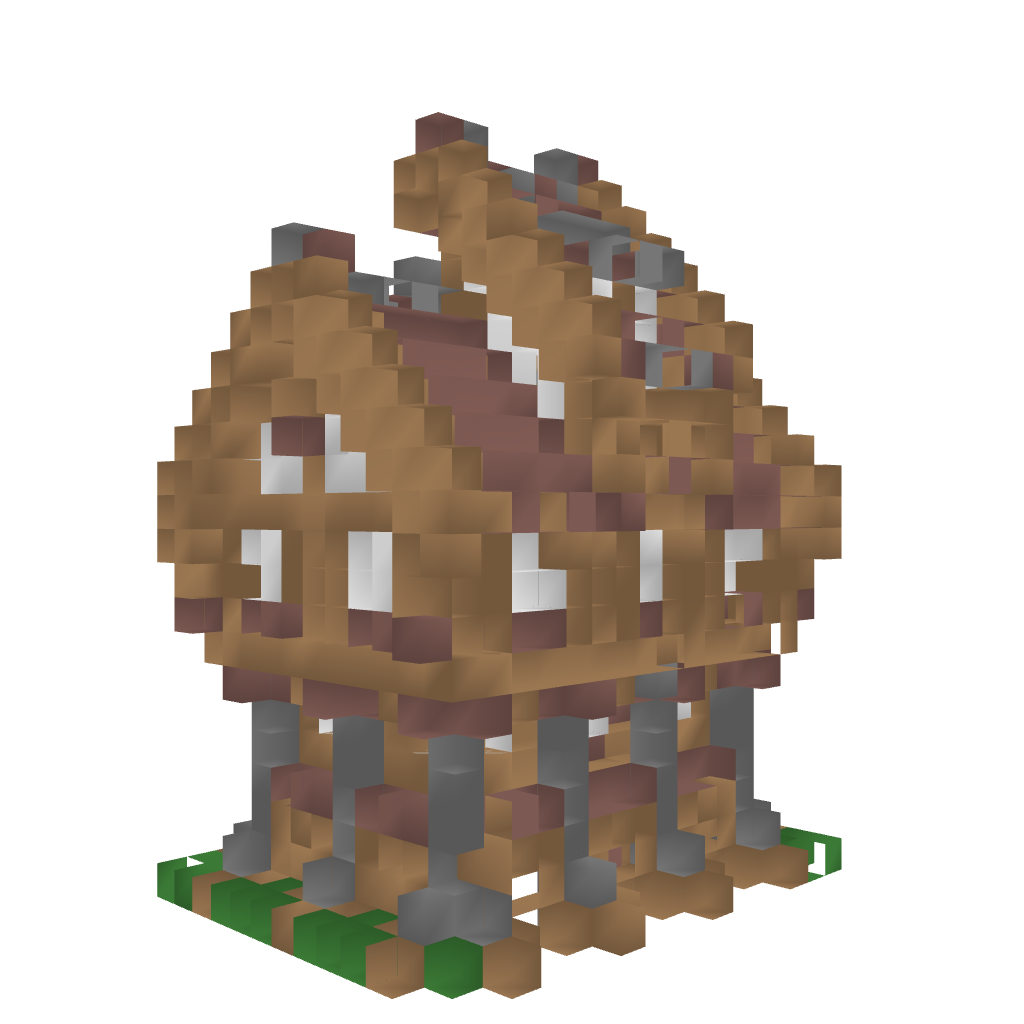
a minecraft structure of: Medieval Medium House high quality